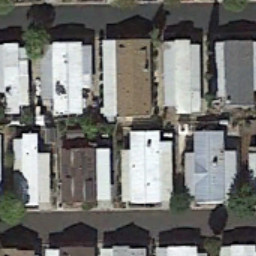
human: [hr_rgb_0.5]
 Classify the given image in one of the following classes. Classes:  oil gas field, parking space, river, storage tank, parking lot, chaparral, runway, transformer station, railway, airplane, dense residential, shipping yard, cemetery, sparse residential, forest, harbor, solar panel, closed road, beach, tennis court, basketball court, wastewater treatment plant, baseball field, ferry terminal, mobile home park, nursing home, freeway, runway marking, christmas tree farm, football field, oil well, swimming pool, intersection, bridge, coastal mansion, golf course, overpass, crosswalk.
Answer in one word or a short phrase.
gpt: mobile home park